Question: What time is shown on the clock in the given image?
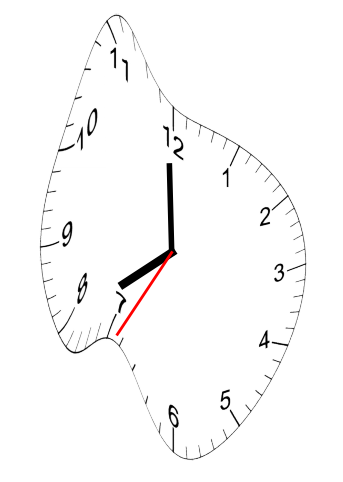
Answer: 07:59:35